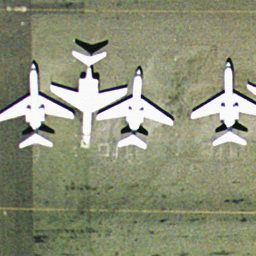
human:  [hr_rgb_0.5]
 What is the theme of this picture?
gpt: airport

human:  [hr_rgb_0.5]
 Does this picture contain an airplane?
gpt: yes

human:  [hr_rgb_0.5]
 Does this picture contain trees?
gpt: no